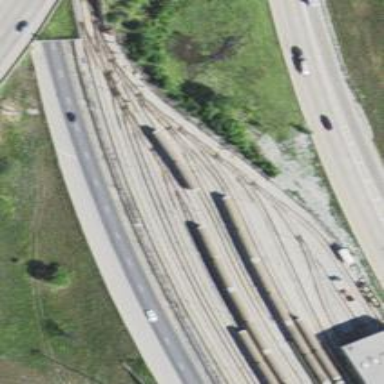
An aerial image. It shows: Yard area with electrified rail tracks.